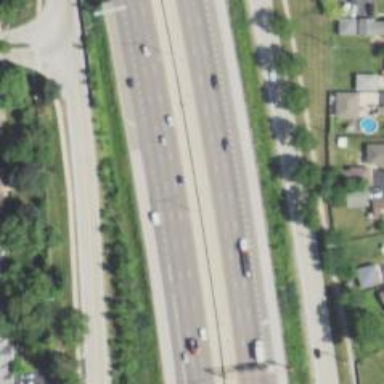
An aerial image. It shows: Motorway.